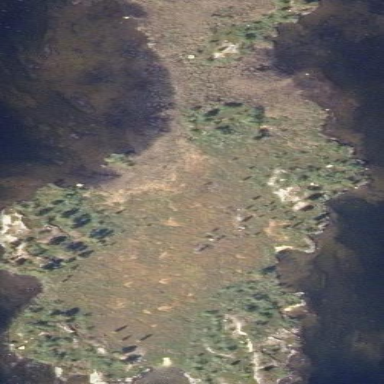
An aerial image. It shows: Islet.